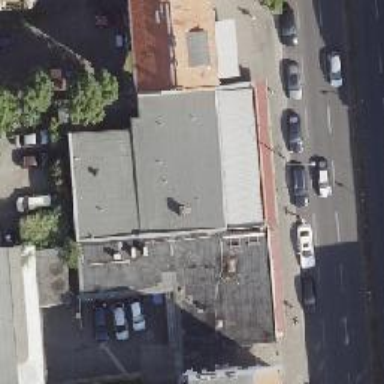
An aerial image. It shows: Variety store.